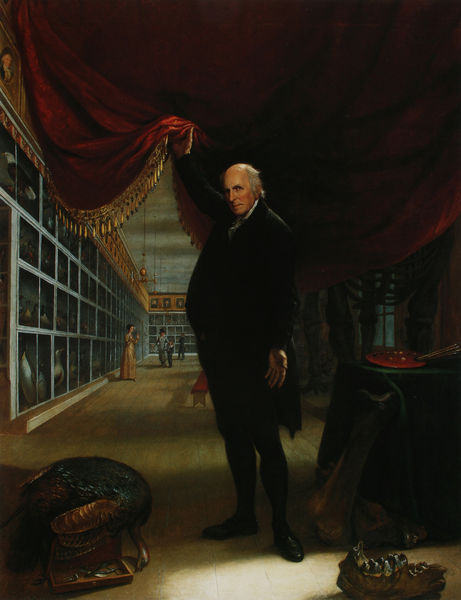
Titel: The Artist in His Museum
Künstler: Charles Willson Peale
Standort: Philadelphia (Pennsylvania)
Institution: Pennsylvania Academie of the Fine Arts
Schlagwörter: blau, dunkel, feder, gemälde, hand, kopf, mann, schatten, vogel, weiß, frauen, gelb, grün, menschen, ocker, braun, fenster, frau, frisur, geste, grau, haar, hintergrund, kleid, lampe, lampen, licht, mund, nase, orange, profil, raum, schwarz, stuhl, tisch, vordergrund, ausblick, blick, hund, rot, tier, tiere, tuch, beige, fächer, alt, anzug, hemd, hose, regal, wand, arm, arme, augen, diener, falten, federn, gesicht, halten, kragen, mensch, samt, schädel, schüssel, stehen, teller, bild, herr, hände, innenraum, instrument, portrait, porträt, tischdecke, tischtuch, vorhang, vögel, weite, sonne, boden, auge, fransen, gold, haare, mantel, pose, stehend, stoff, adel, decke, händler, personen, theater, kontrast, seide, szenerie, beine, bein, bilder, bücher, düster, schlagschatten, perspektive, parkett, schuhe, farben, tag, klein, bank, besucher, hocker, saal, figuren, chair, chandelier, curtain, fringe, people, red, stool, velvet, white, window, women, frack, bench, black, dark, dick, dress, face, gray, hair, nose, old, painting, room, salon, secret, table, windows, woman, glatze, atelier, maler, pictures, kronleuchter, leuchter, tiefe, quaste, bauch, faltenwurf, zeigen, hoch, galerie, knochen, strümpfe, gang, hängen, fuss, zentralperspektive, groß, pfau, schuh, kunst, palette, pinsel, brokat, damast, halbglatze, wissenschaftler, ausstellung, schein, öffnung, truthahn, gebiss, skelett, fasan, kiefer, butler, man, heben, strumpfhose, geier, head, house, see, forscher, boy, child, drapes, lichtquelle, male, suit, troddeln, bibliothek, regale, sammlung, gelehrter, kunstkammer, museum, light, edelmann, samtvorhang, einblick, hängung, kunsthändler, kunstsammler, sammler, castle, purple, shadow, bird, peacock, birds, eagle, desk, paintings, wings, purpur, shelf, quasten, frames, kordell, präsentieren, drape, eintritt, gallerie, zahn, wissenschaft, human, lights, basket, eintreten, walls, franzen, kästen, vitrinen, lüften, gemäle, art, gemäldesammlung, bald, gallery, box, käfige, animal, fingers, anheben, biologie, dinosaurier, zoologie, pool, colour, paint, staring, paints, zottel, gentleman, tablecloth, msueum, plate, darwin, open, standing, standportrait, bone, magritte, biologe, naturkunde, collection, turkey, kauen, durchblicken, durchblikc, femur, galeriestück, kuriositaten, paläontologe, sammliung, tisichtuch, vorhang auf, puter, exhibition, tray, portrai, strange, visitors, tassles, hebend, tiscvh, stier boot fluss regen, 1820, natural history, teeth, jaw, oils, hidden, sinister, revelation, courtain, paintbrushes, bug, red curtain, kabinatt, black coat, musiem, fossil, pinguin, menagerie, secret room, reveal, cutain, musuem, cases